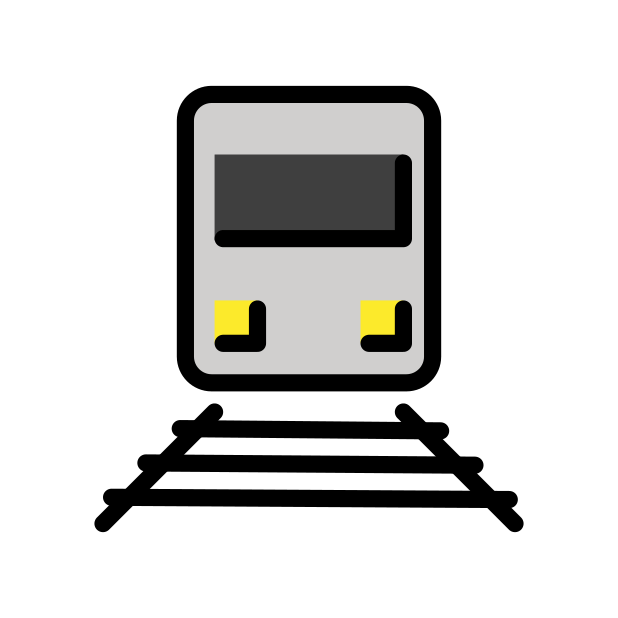
Emoji: 🚆
Name: train
Unicode: 0x1f686